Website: walmart
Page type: customer-info-address
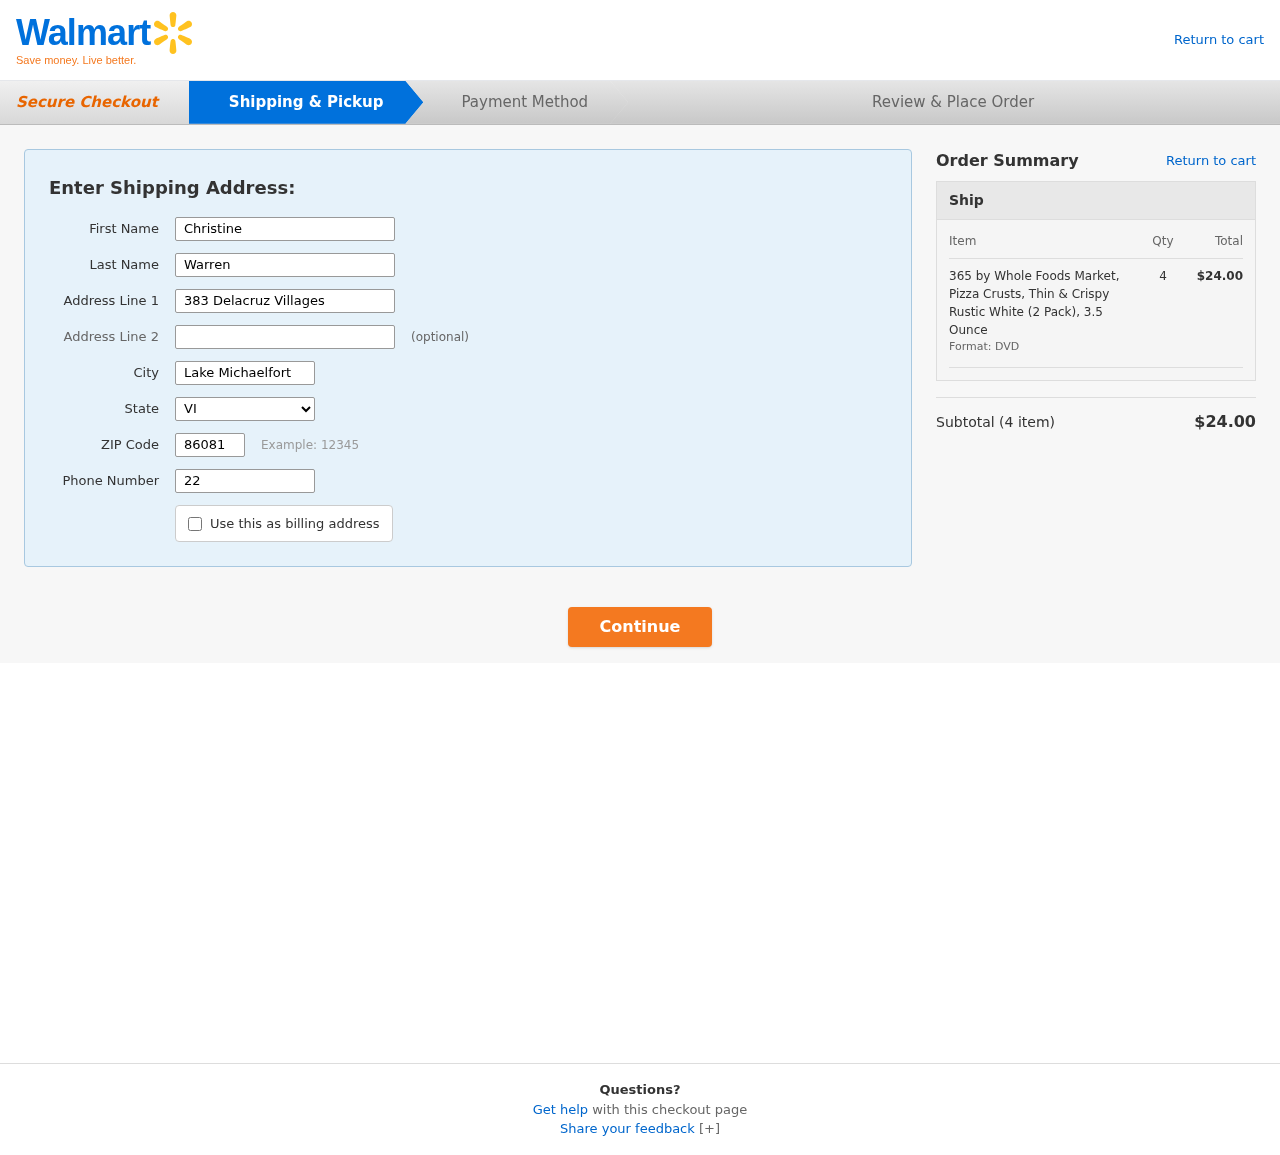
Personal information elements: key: PII_CITY
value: Lake Michaelfort
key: PII_FIRSTNAME
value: Christine
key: PII_LASTNAME
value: Warren
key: PII_PHONE
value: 2284899166
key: PII_POSTCODE
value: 86081
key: PII_STATE
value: VI
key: PII_STREET
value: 383 Delacruz Villages
Product elements: key: PRODUCT1_NAME
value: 365 by Whole Foods Market, Pizza Crusts, Thin & Crispy Rustic White (2 Pack), 3.5 Ounce
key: PRODUCT1_QUANTITY
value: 4
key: PRODUCT1_LINE_TOTAL
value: $24.00
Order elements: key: ORDER_NUM_ITEMS
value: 4
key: ORDER_SUBTOTAL
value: $24.00